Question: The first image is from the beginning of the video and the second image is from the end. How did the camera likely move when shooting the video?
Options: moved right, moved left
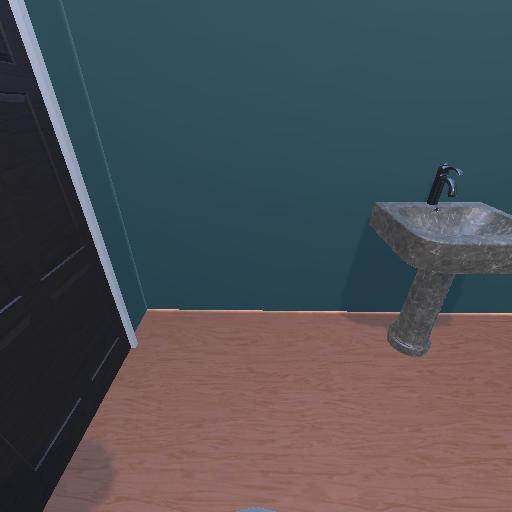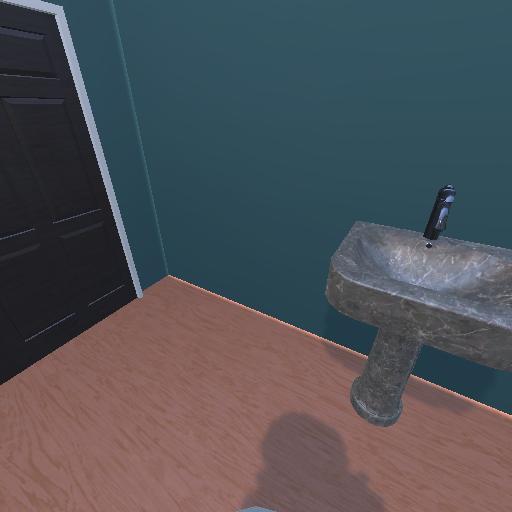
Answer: moved right